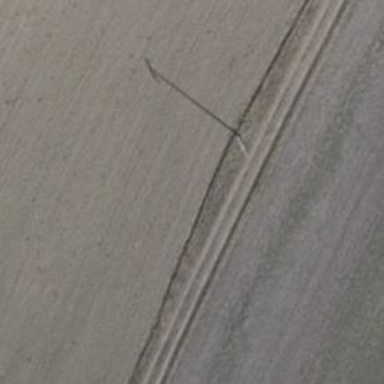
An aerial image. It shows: Minor power line.